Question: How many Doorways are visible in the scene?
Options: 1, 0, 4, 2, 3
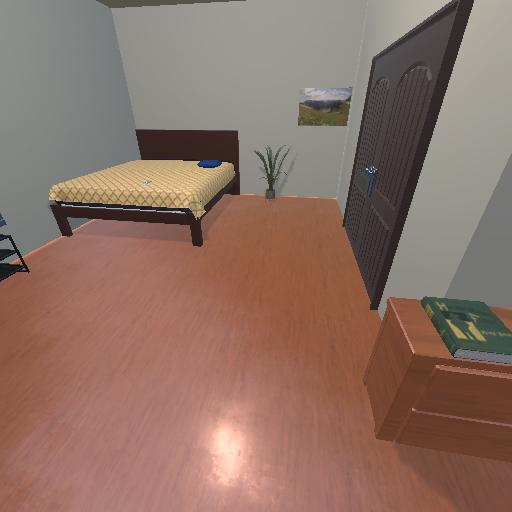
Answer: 1